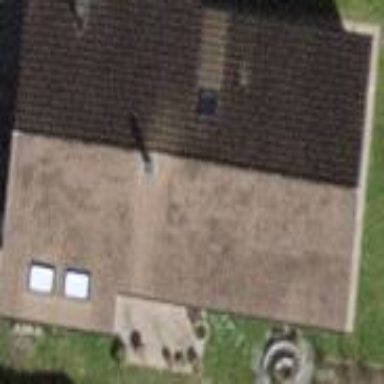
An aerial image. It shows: Building with tiled roof.